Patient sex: M
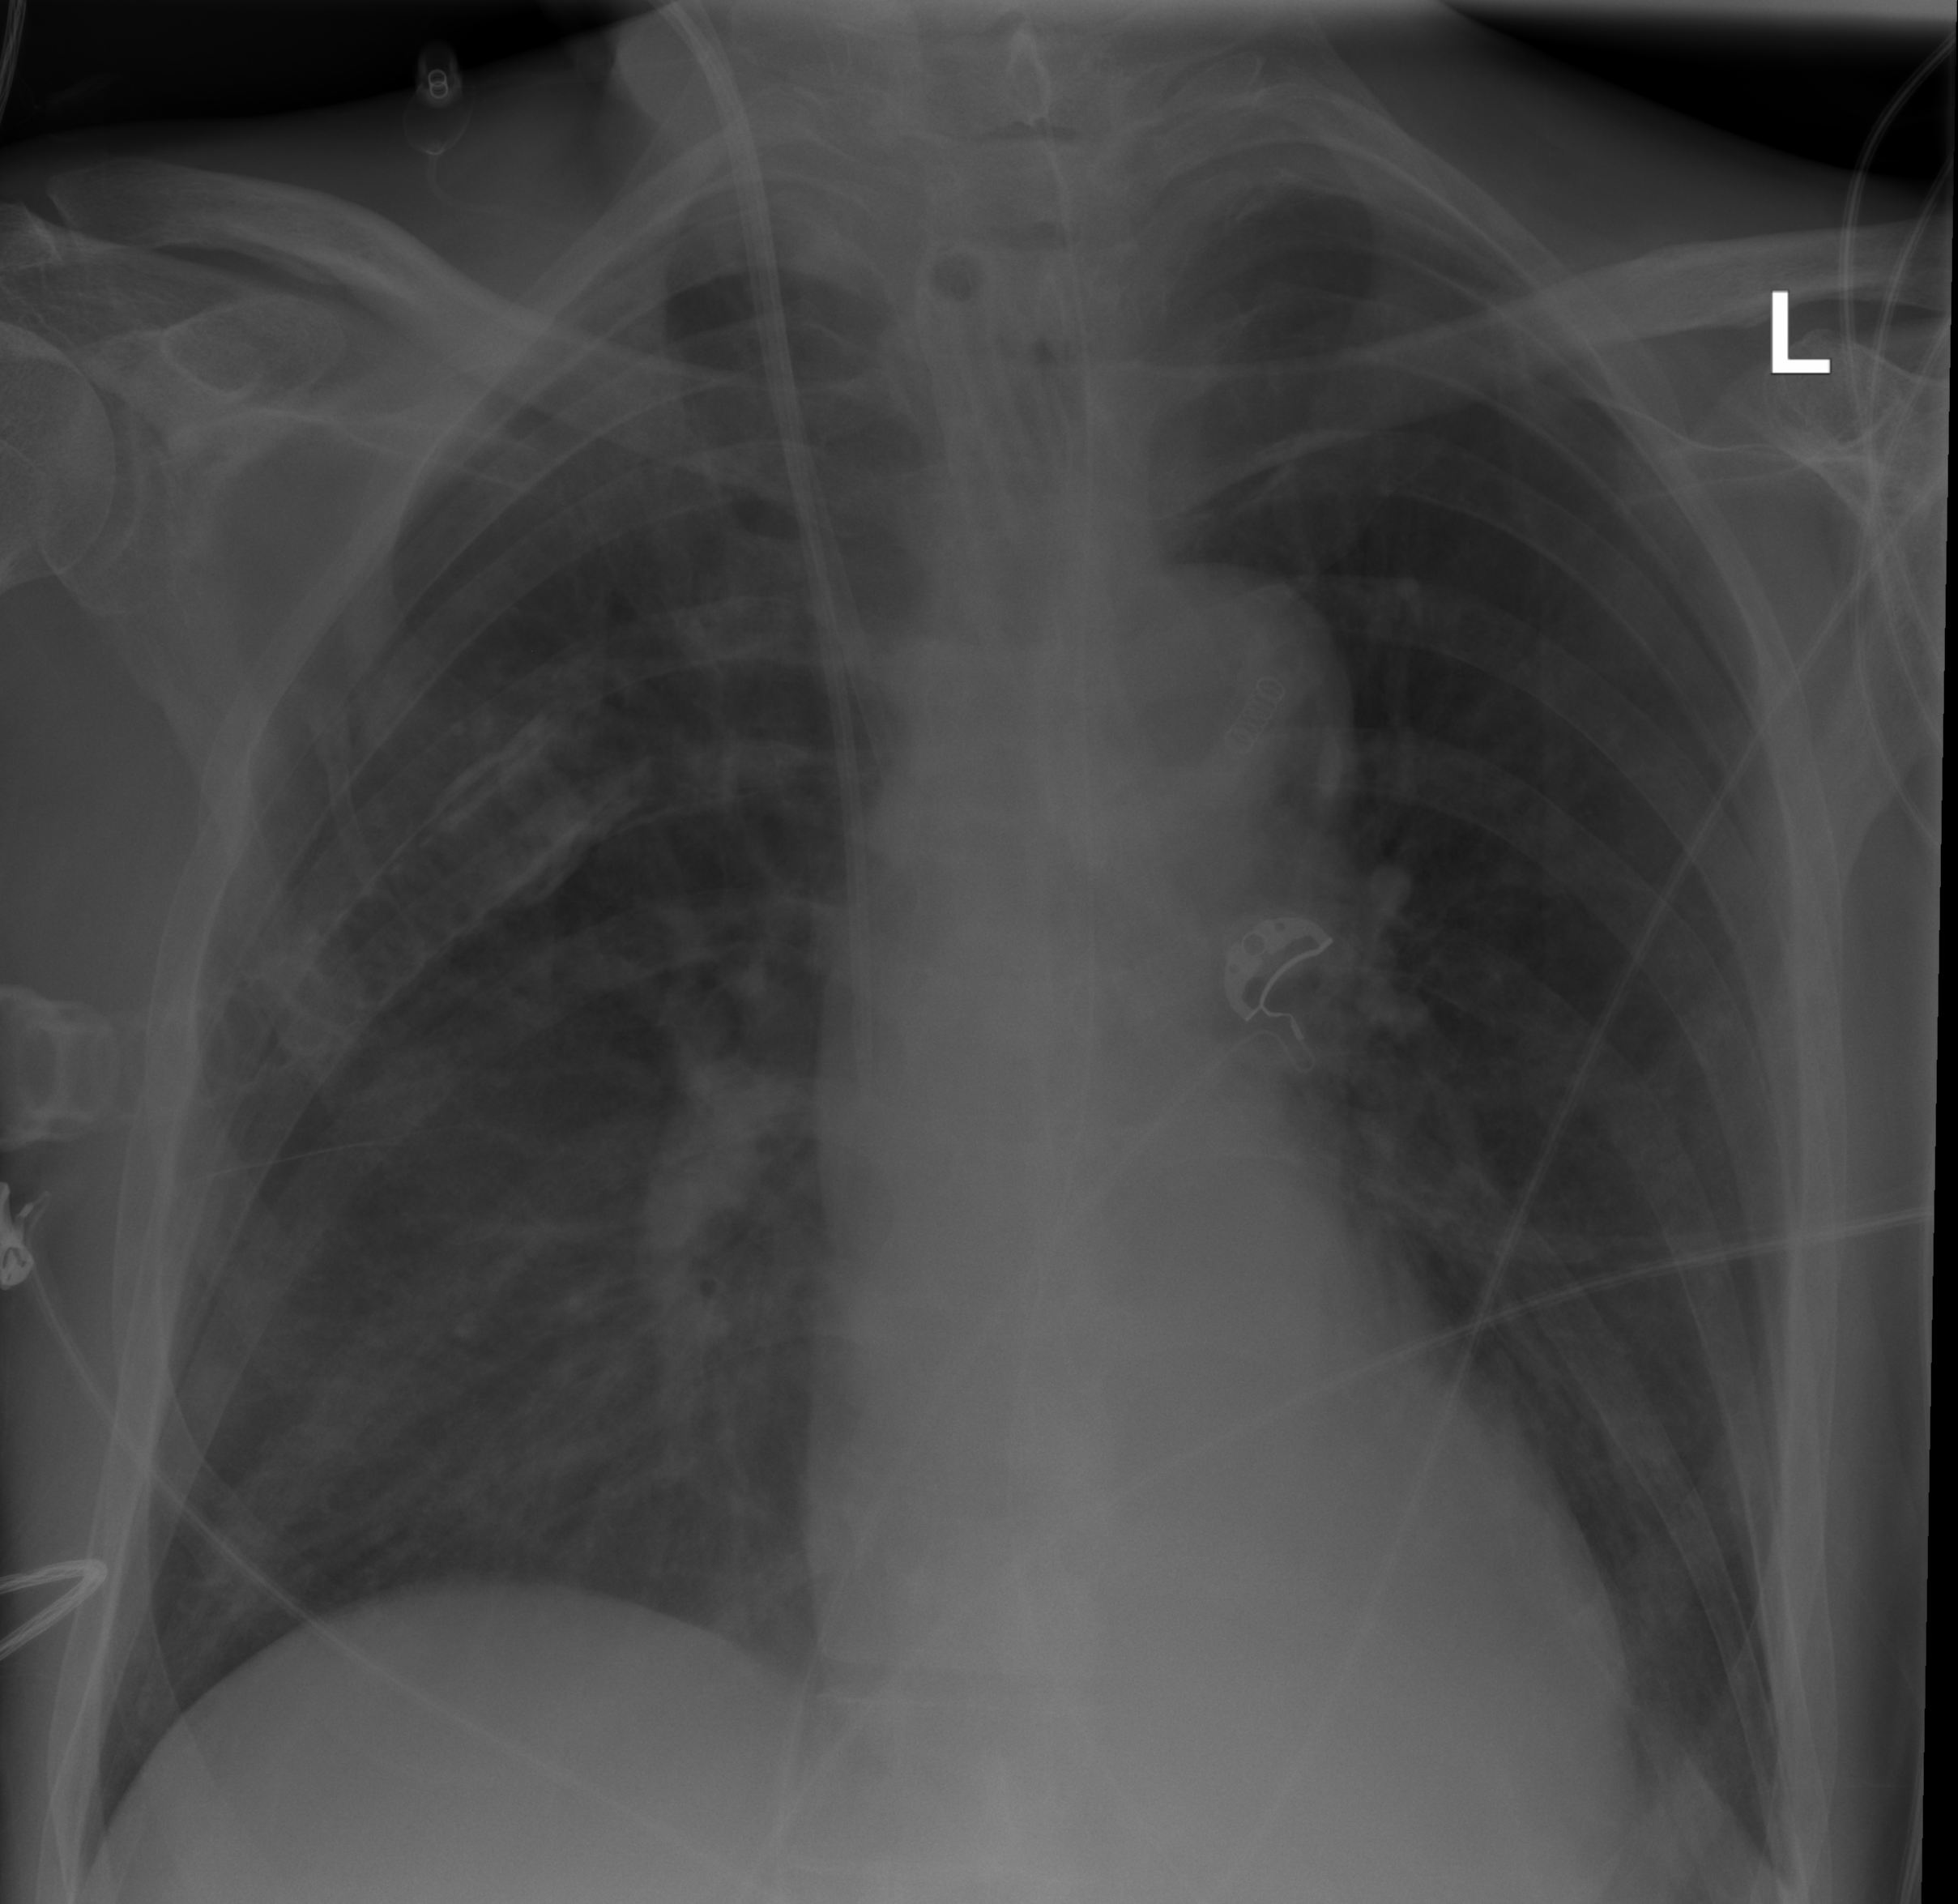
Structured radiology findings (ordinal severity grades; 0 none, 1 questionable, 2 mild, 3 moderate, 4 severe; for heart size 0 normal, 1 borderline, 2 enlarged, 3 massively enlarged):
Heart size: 0
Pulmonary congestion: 0
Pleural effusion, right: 0
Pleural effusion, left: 0
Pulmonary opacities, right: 2
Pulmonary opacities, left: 0
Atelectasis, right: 2
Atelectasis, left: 0